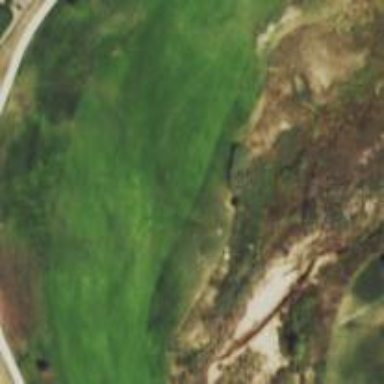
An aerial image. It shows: View of golf hole.